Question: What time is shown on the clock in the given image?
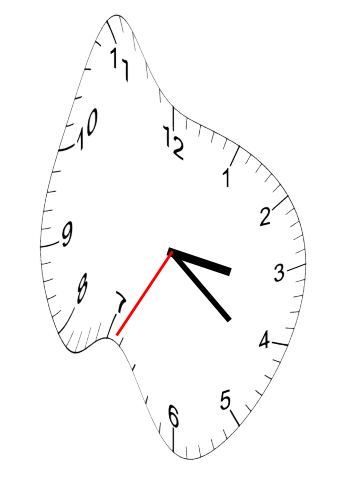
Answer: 03:21:35